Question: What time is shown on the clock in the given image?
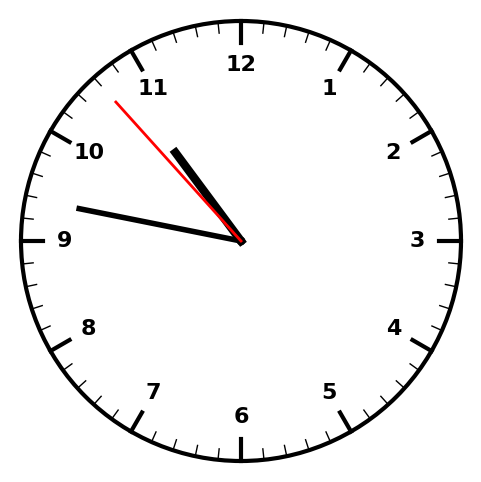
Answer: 10:46:53